Interaction volume radius: 5 \u00c5
Interaction volume height: 10 \u00c5
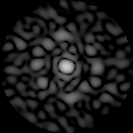
Disorder parameter: 0.8803